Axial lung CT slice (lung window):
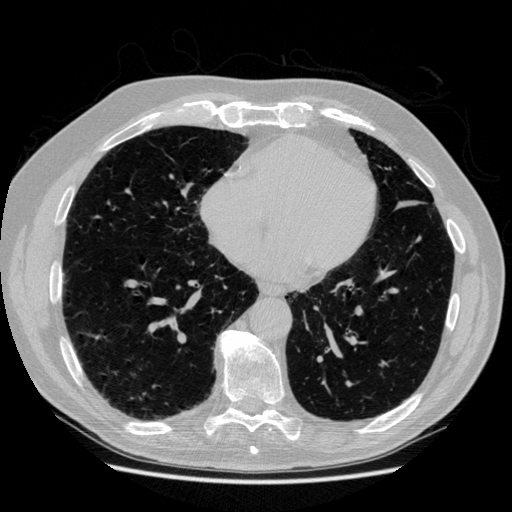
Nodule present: no